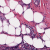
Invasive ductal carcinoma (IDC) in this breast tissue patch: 0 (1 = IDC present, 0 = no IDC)